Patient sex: M
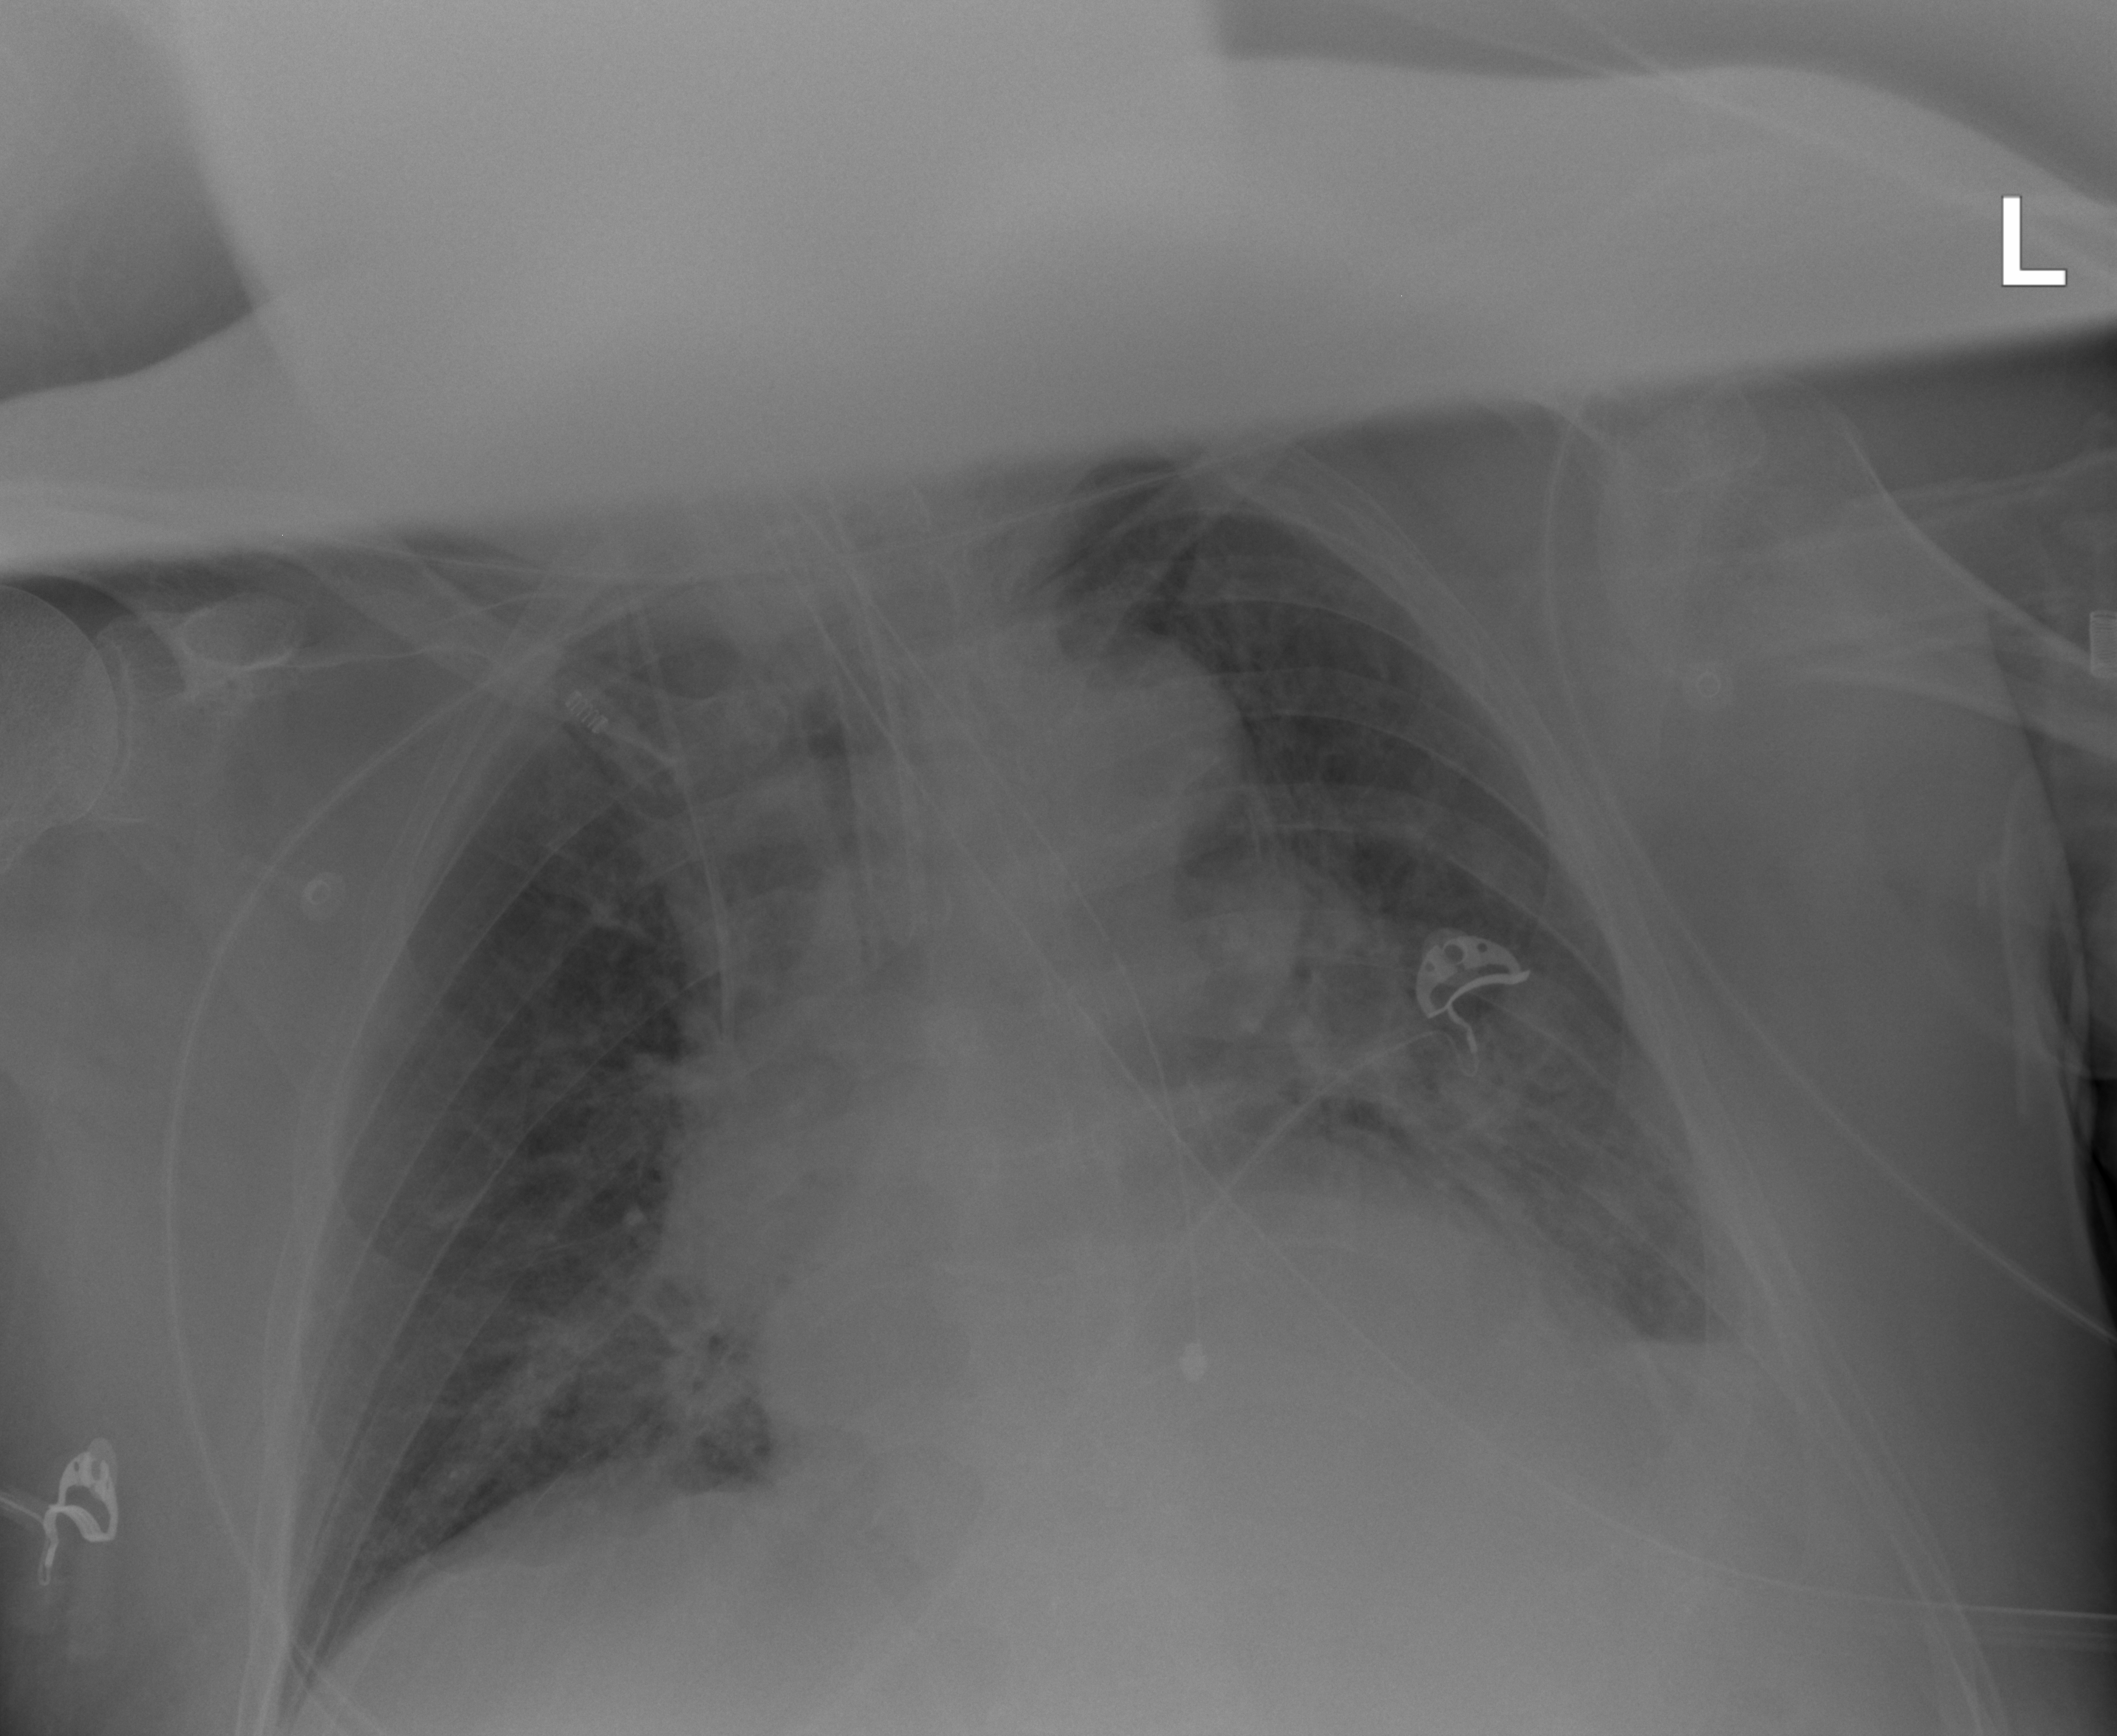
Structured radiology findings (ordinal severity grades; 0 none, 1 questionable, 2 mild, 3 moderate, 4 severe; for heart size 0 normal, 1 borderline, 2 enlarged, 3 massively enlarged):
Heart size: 1
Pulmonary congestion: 2
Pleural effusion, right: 0
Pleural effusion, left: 2
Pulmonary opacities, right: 2
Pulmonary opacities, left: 2
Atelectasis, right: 1
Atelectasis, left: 1